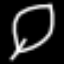
Label: leaf